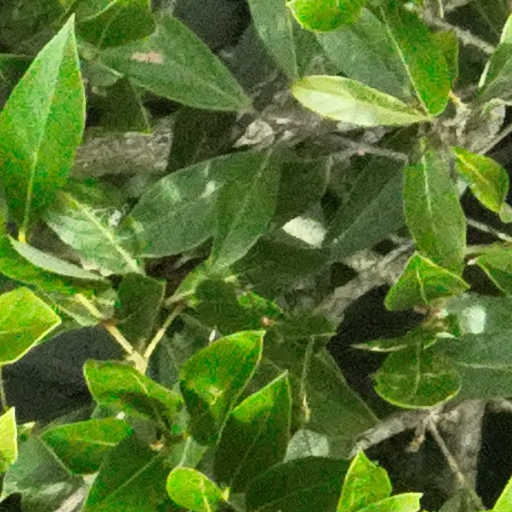
Species: Beilschmiedia tovarensis
GBIF accepted scientific name: Beilschmiedia tovarensis
Crown area (m\u00b2): 129.972